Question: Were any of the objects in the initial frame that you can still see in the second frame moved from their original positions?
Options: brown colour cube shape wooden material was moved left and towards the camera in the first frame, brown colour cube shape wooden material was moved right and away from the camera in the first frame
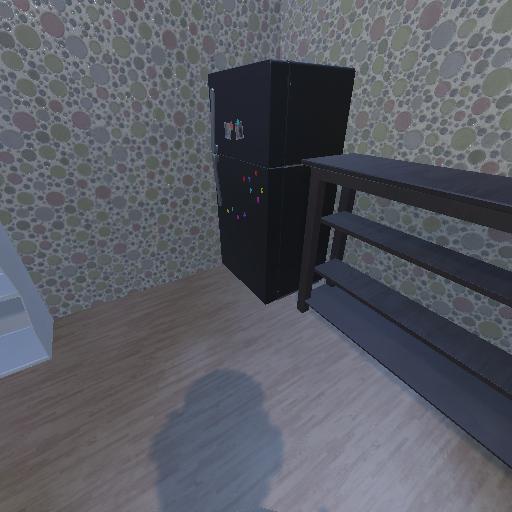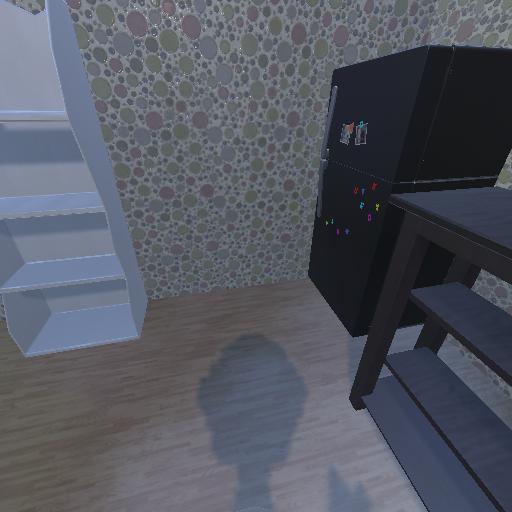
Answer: brown colour cube shape wooden material was moved left and towards the camera in the first frame